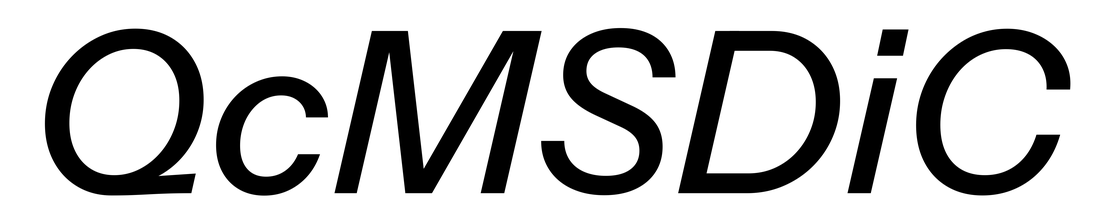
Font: InstrumentSans-Italic_Medium_Italic